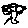
Label: tree